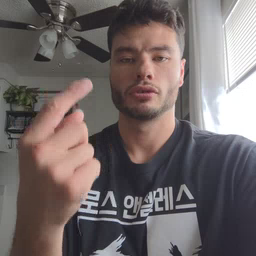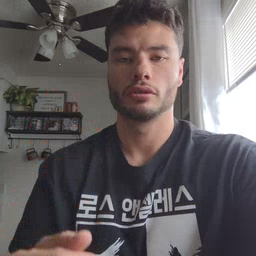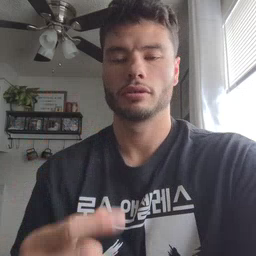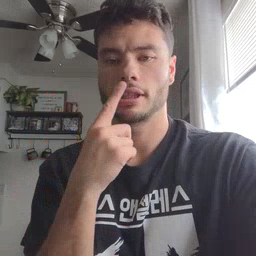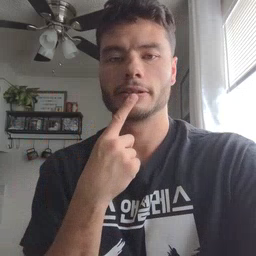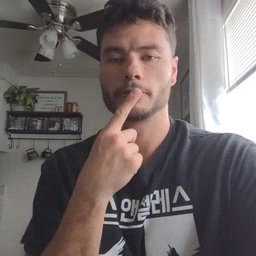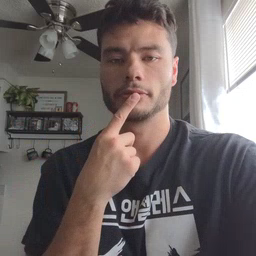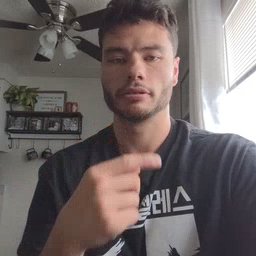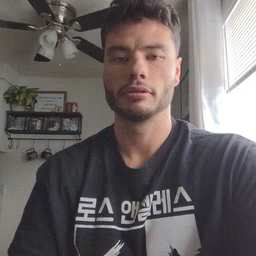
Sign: lips